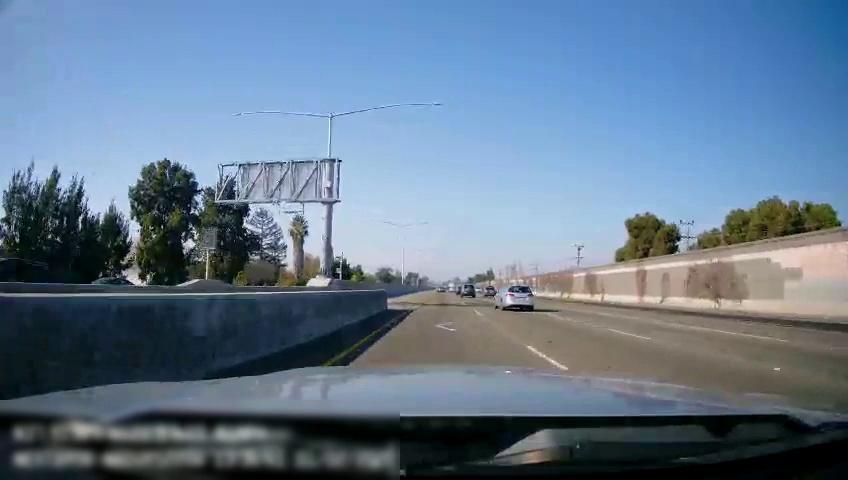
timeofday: Day
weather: Sunny
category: Drivable Space
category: Vehicles | SUV
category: Vehicles | Car
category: Vehicles | Car
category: Lanes | Current Lane
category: Lanes | Current Lane
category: Lanes | Alternate Lane
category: Lanes | Alternate Lane